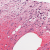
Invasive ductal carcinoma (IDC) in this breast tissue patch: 0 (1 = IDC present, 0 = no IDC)